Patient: sex M, age 77
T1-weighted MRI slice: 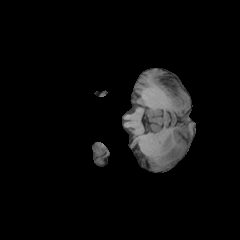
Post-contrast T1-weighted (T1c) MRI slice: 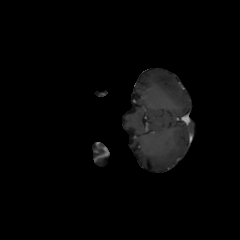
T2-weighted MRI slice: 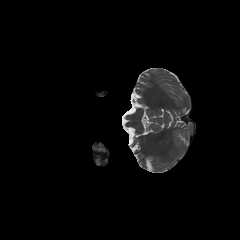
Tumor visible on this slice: no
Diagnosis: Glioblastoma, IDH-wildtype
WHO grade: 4